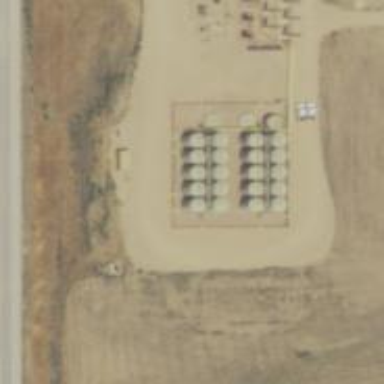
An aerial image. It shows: Storage tank that is man-made.